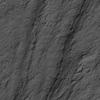
Atmospheric dust classification: not_dusty